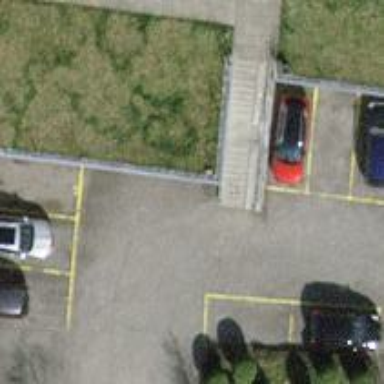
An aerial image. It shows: Concrete steps with ramp available for accessibility.